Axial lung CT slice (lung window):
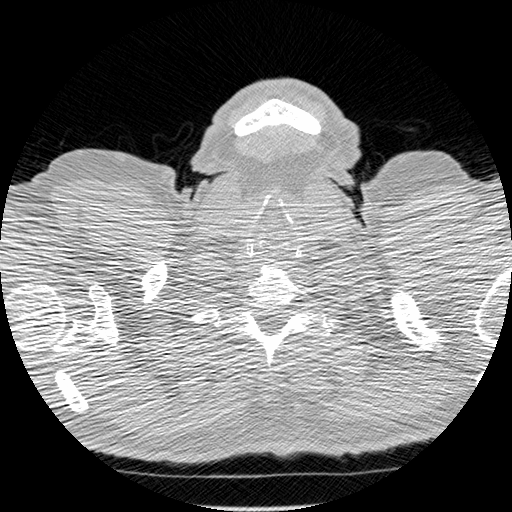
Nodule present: no